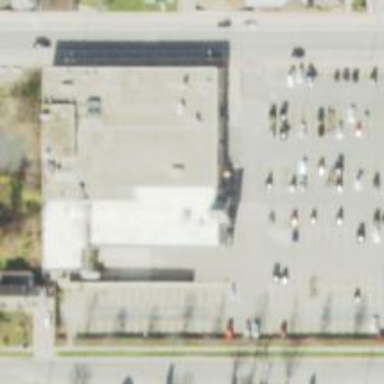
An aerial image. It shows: Supermarket.